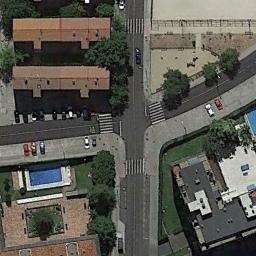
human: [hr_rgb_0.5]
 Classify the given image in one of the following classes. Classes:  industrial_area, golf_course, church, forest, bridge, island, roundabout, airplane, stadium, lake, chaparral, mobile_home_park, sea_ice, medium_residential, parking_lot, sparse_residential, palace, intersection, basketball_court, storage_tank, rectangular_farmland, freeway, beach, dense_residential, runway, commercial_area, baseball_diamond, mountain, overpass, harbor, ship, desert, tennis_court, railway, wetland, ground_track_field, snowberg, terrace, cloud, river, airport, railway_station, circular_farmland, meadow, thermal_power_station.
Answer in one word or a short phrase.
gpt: intersection